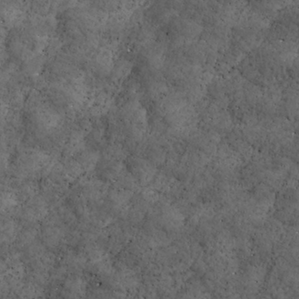
Label: non_frost